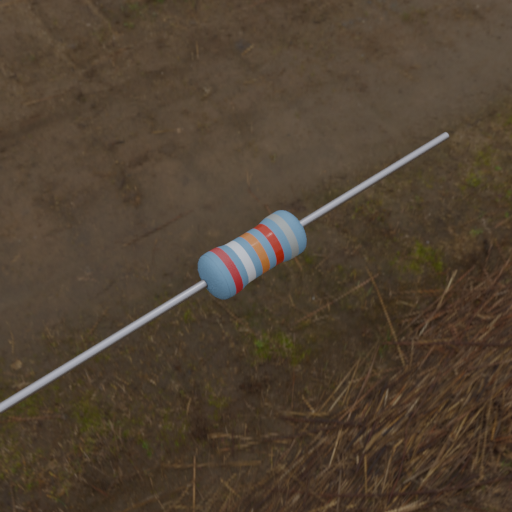
Resistor colour bands (in order): red, white, orange, red, silver